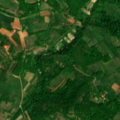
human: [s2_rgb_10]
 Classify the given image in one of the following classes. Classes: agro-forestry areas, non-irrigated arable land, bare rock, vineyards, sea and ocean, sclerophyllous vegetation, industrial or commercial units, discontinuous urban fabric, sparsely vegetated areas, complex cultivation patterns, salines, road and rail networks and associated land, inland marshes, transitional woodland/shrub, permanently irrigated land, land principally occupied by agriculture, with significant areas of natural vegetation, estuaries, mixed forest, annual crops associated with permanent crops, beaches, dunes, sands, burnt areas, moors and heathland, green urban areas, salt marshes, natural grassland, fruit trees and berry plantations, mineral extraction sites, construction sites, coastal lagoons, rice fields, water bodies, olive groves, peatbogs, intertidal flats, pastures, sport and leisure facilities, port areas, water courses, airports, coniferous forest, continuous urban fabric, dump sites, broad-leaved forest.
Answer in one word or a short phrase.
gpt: non-irrigated arable land, complex cultivation patterns, land principally occupied by agriculture, with significant areas of natural vegetation, broad-leaved forest